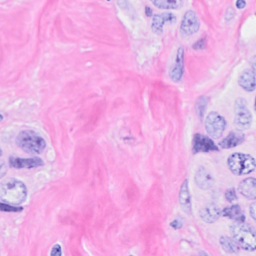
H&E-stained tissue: Breast